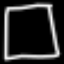
Label: square